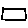
Label: square